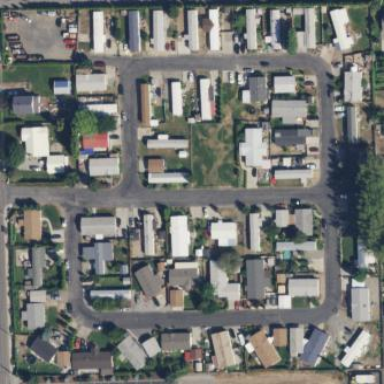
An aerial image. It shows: Residential area designated as trailer park.